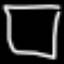
Label: square